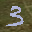
Label: 3